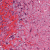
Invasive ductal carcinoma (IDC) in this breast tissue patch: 0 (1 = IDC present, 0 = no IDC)